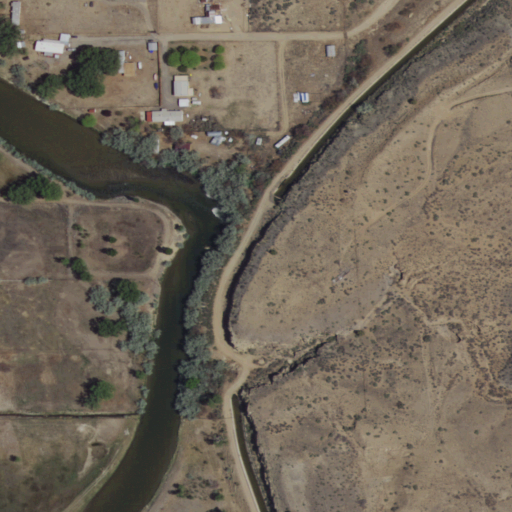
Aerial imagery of valley in New Mexico named Manzanares Canyon containing shrub, pasture, open water, open development, low intensity development, woody wetlands, medium intensity development, grassland, and herbaceous wetlands